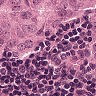
Metastatic tissue present: yes